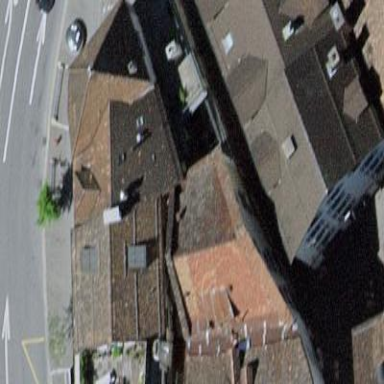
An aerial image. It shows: Historic residential building.